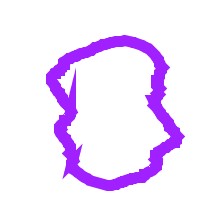
Shape: circle